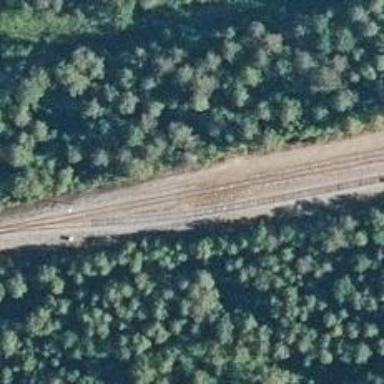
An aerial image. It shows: Continuous rail for railway.